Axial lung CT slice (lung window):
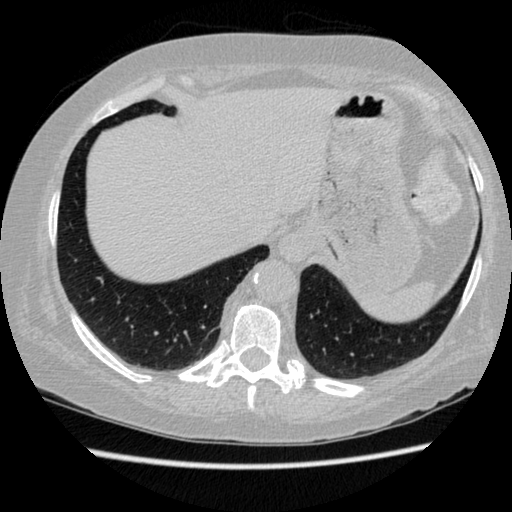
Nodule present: no